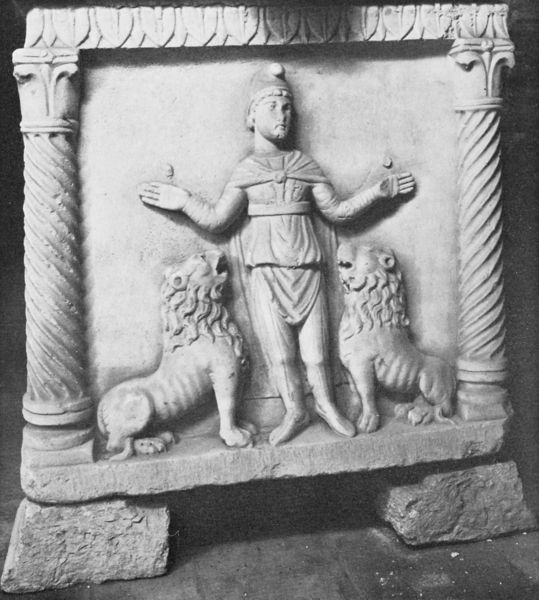
Titel: Sarkophag des Exarchen Isaak
Standort: Ravenna, S. Vitale (EU - I - Emilia-Romagna)
Schlagwörter: mann, umhang, marmor, nase, säule, säulen, tier, kappe, mütze, arme, sockel, stein, steine, tod, hände, mantel, decke, paar, ohren, relief, füße, zwei, könig, zeigen, mäuler, herrscher, gedreht, sarg, löwen, maul, löwe, macht, fresko, schrein, tatzen, sarkophag, phrygisch, mähnen, halbrelief, scahtten, sarkofag